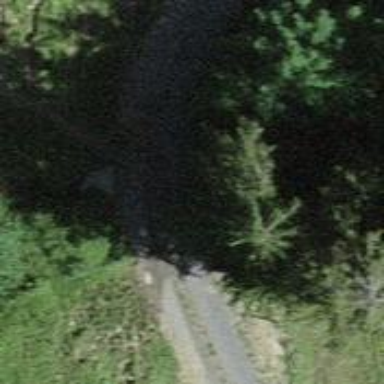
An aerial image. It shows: Track road with grade2 bridge.